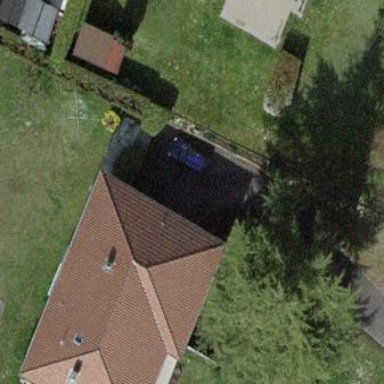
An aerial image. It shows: Simple house.